Question: I have a colored contour plot which is interpolated from a set of data locations. I would like to show the data locations on top of the contour plot. For some reason, the colored contour plot always covers up the data locations when I plot them together. It does not matter which one I plot first.
Why is this? And how can I force the data points to be plotted on top?
Here's a picture (There are also more points in the middle of the triangle):

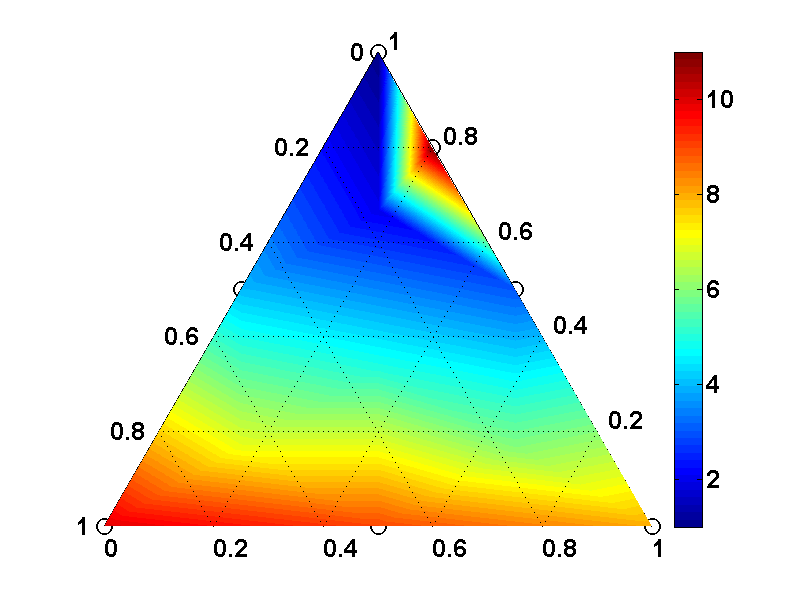
Answer: There are a few things to check in this situation. Sorry for repeating anything that you've already tried.
1. Make sure that hold on has been set, so that you are actually plotting both datasets.
2. Try the different renderers available. That is, try the following, one at a time. set(gcf,'renderer','opengl') set(gcf,'renderer','painters') set(gcf,'renderer','zbuffer') Note that there are other trades between these rendering options. For example, I suspect that 'painters' may provide the best render, but it will be very slow to update, and nearly impossible to (for example) rotate.
3. This is kind of a long shot, but try simply making your markers bigger. That is, replace plot3(xdata, ydata, xdata, '.') with plot3(xdata, ydata, zdata, '.', 'markersize', 50)
4. If this is a 2D plot (I see from your edit that it is), then you can use the third dimension to force the correct order. All 2D items are actually plotted in 3D, with Z=0. Therefore if you want your markers to plot above the surface, you can replace: plot(xdata, ydata, 'o') with plot3(xdata, ydata, 0.1, 'o') Surfaces and lines are considered very different items b Matlab and the interlying graphics system. Ordering these different sorts of items sometimes requires a bit of help.